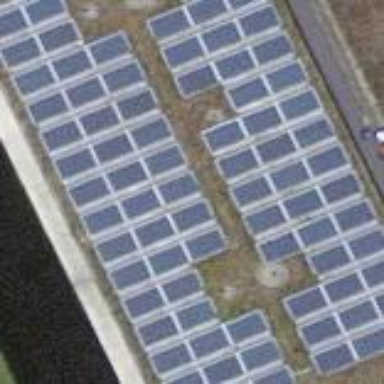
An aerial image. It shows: Solar power generator using photovoltaic panels.